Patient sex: F
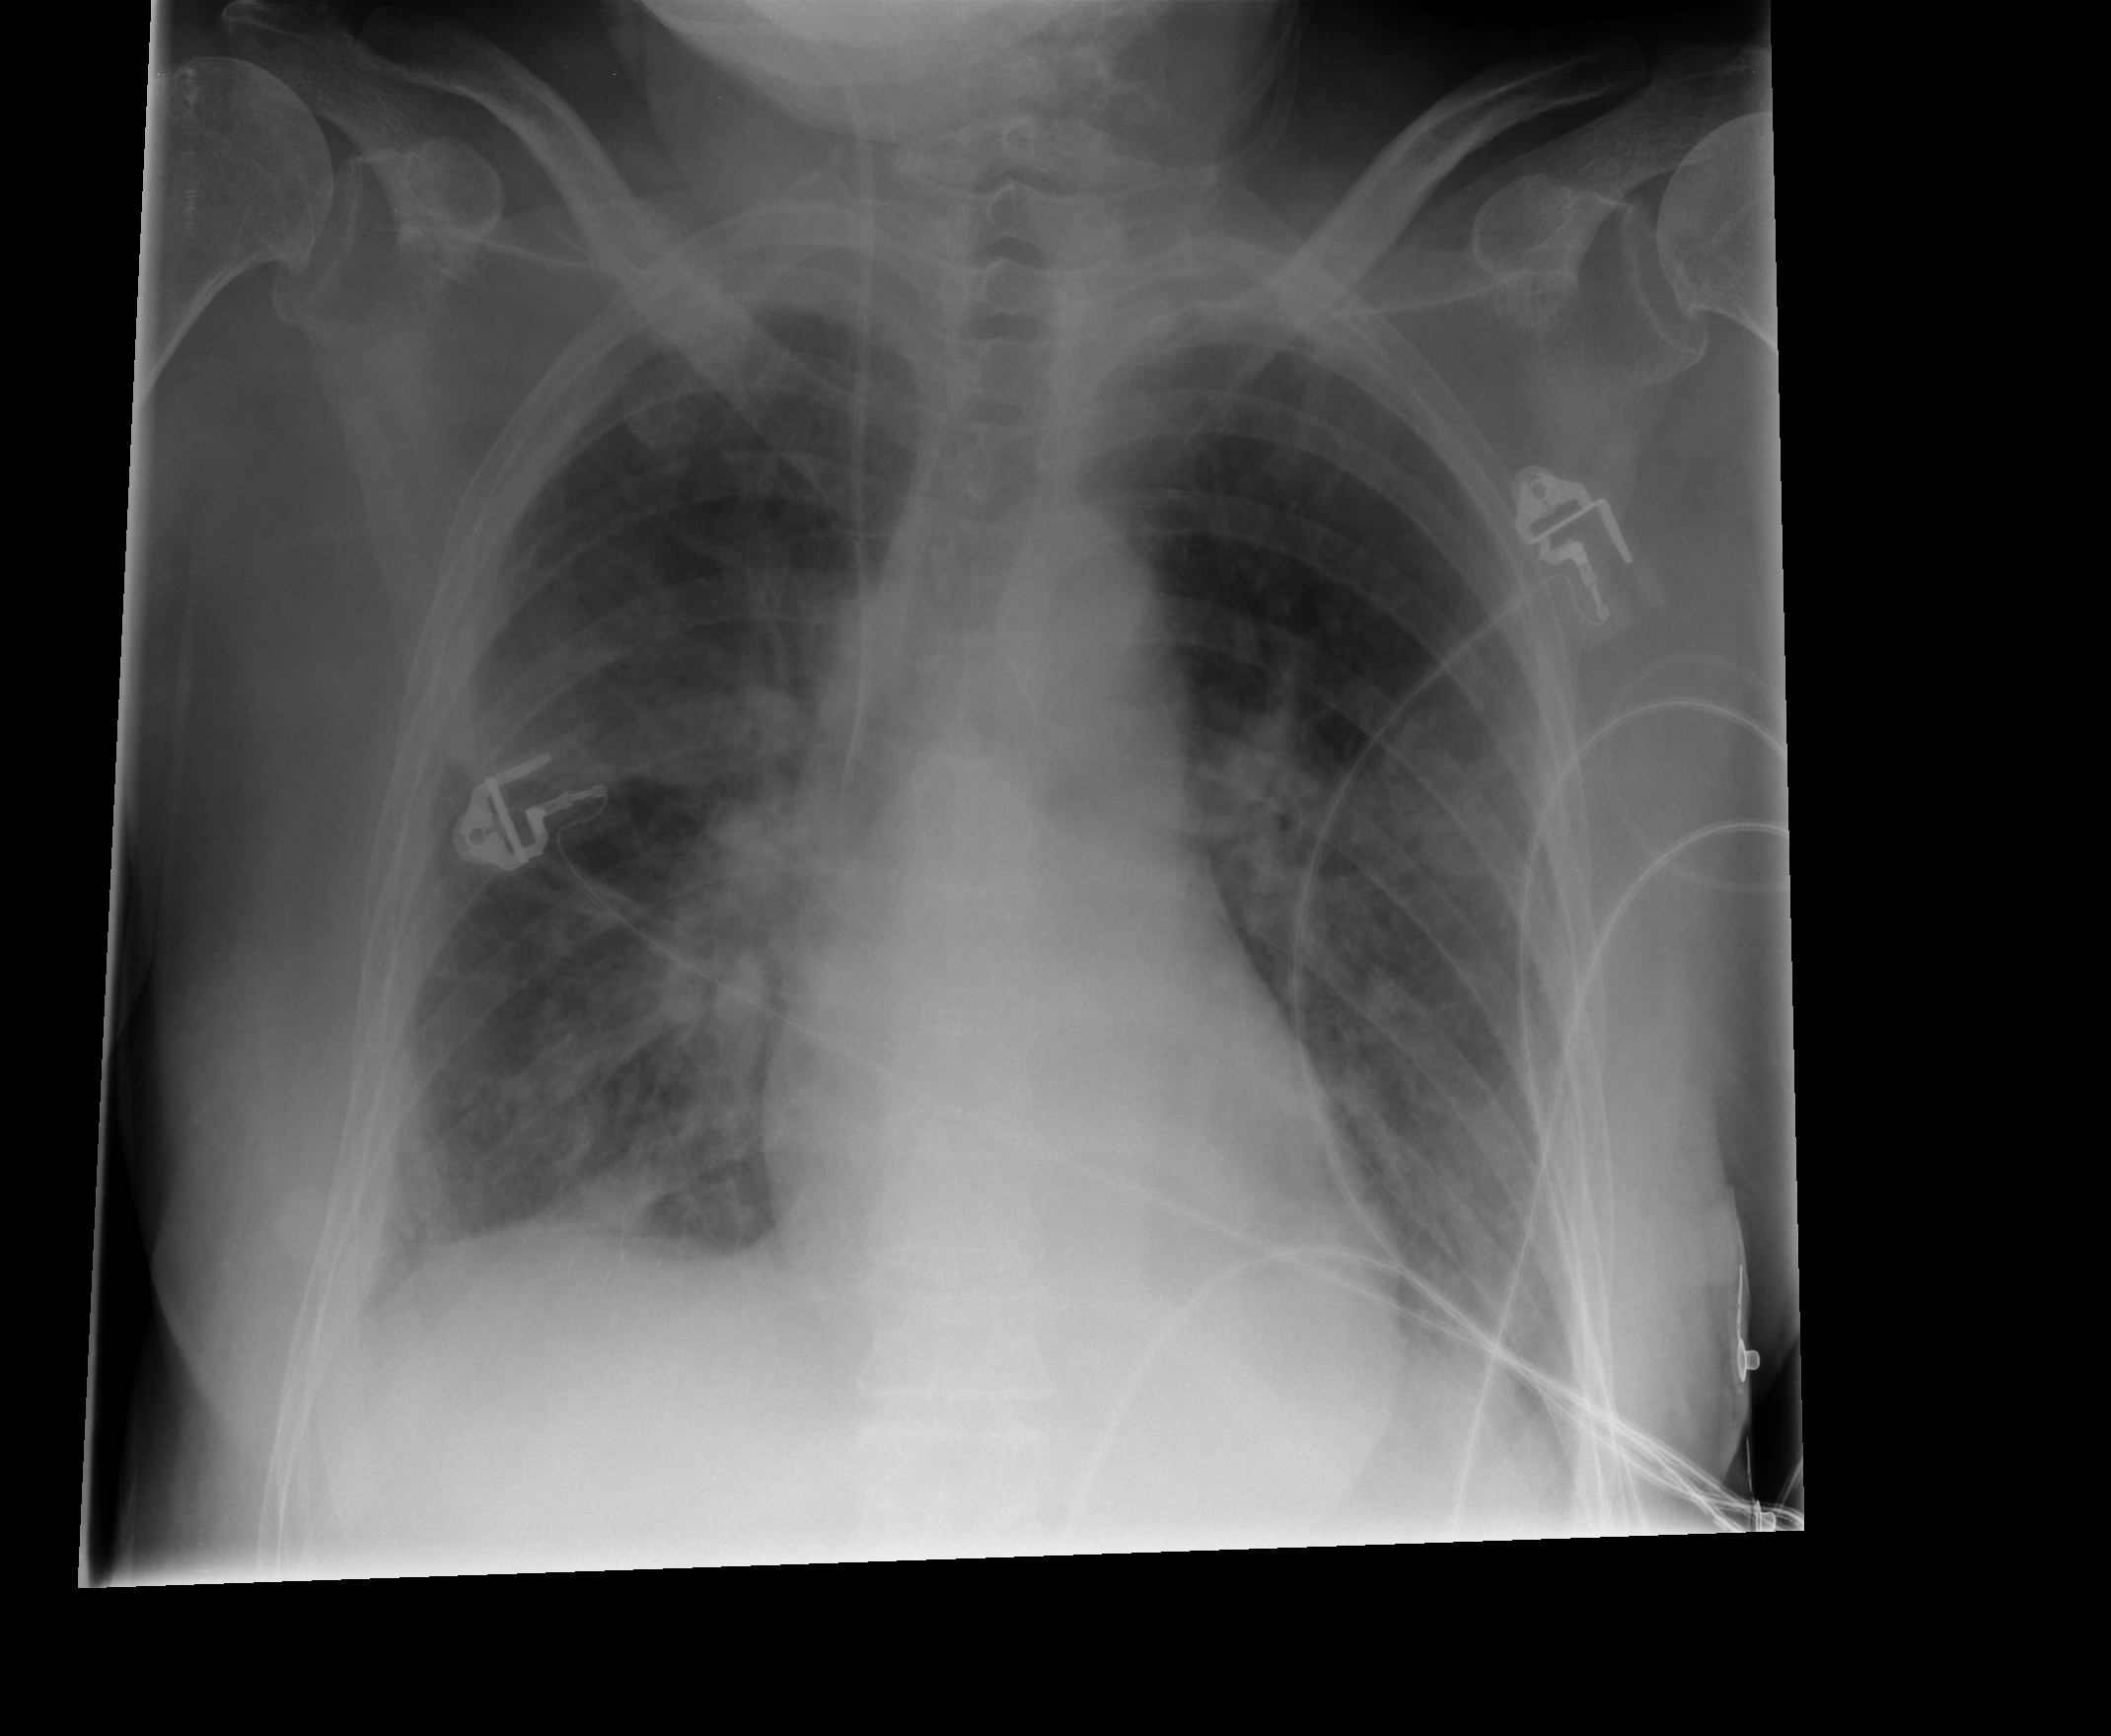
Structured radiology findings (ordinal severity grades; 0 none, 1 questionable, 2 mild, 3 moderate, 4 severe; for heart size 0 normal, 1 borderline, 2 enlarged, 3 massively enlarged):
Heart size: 0
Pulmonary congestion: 0
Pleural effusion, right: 0
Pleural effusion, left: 1
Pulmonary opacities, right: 3
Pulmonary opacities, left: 2
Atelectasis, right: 0
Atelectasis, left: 0